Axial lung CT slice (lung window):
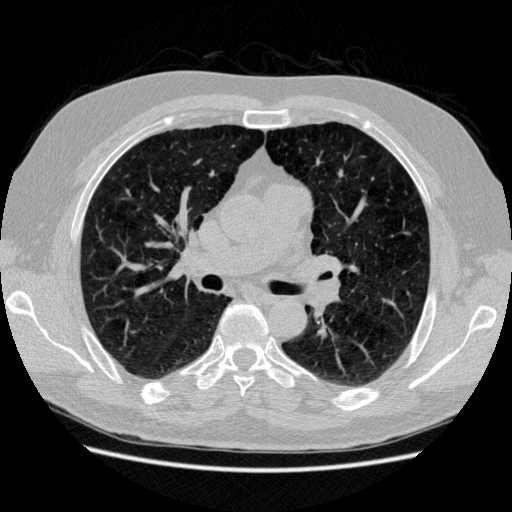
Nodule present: no